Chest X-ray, PA view. Patient: 71 years old, sex M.
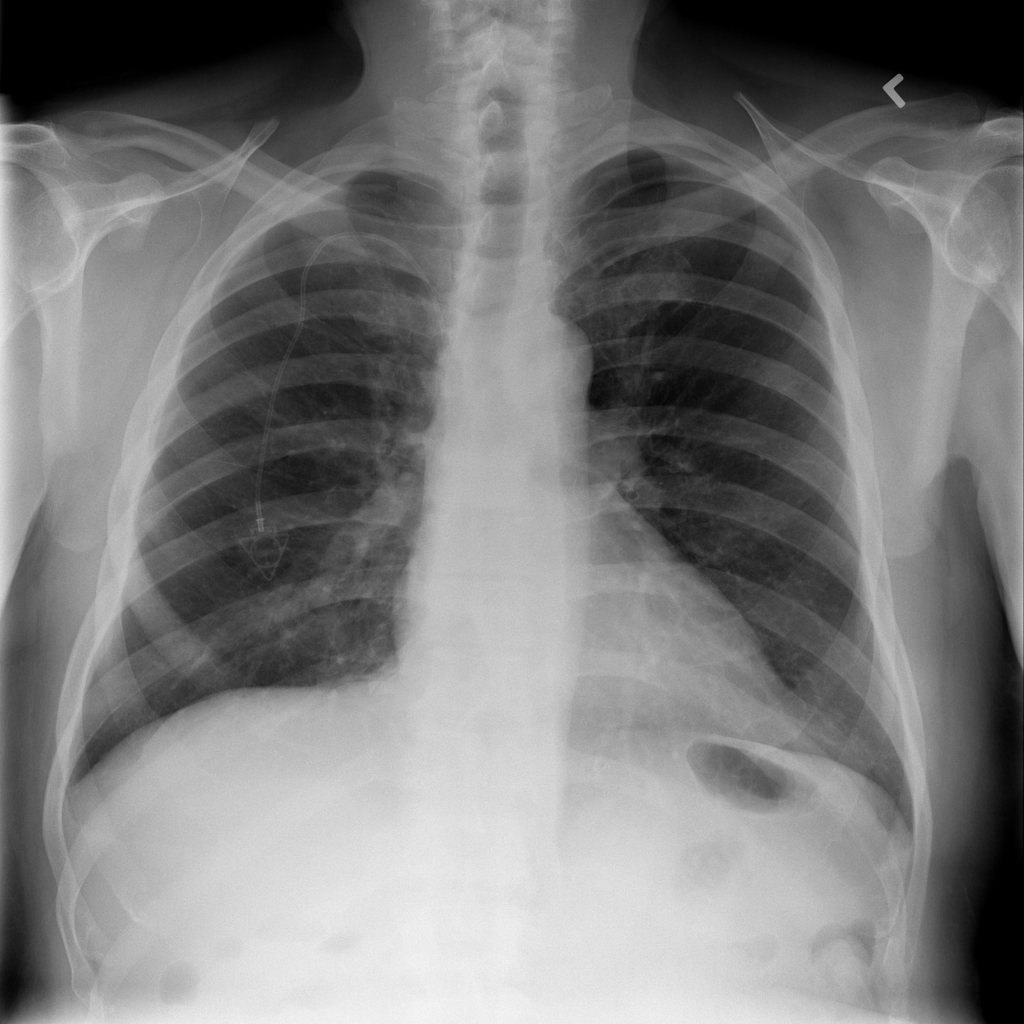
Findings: No Finding